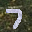
Label: 7